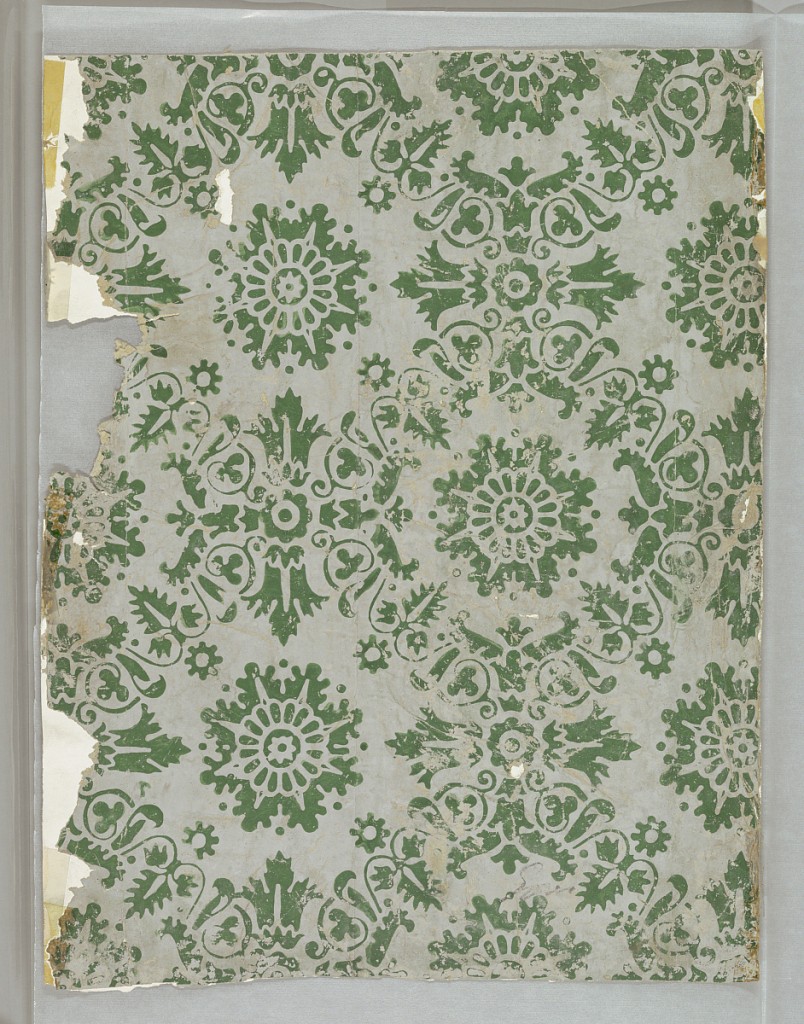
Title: Sidewall
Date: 1800–1850
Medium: Block-printed
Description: Rosettes in diaper-like framework. Printed in green on gray ground.